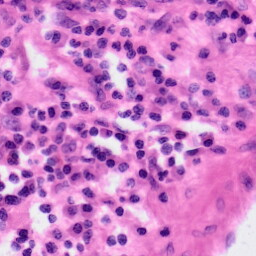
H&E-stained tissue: Colon